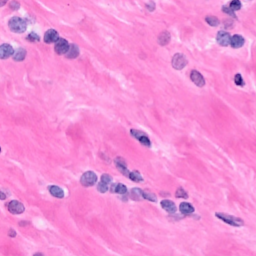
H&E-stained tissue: Breast